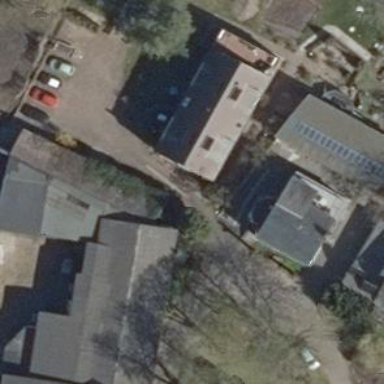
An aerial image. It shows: Part of building is shown in the image.